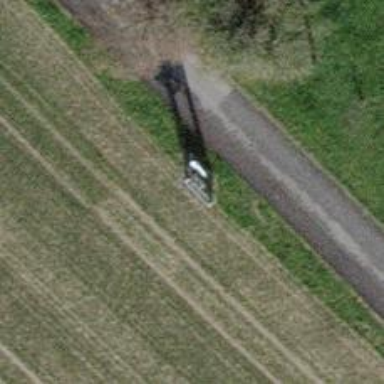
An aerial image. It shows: Power pole.